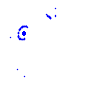
Particle: electron